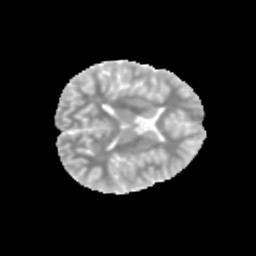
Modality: MD
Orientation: axial
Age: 12
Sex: male
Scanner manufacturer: siemens
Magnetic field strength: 3 T
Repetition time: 3.8 s
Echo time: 0.07 s